Brain MRI, modality: ceT1
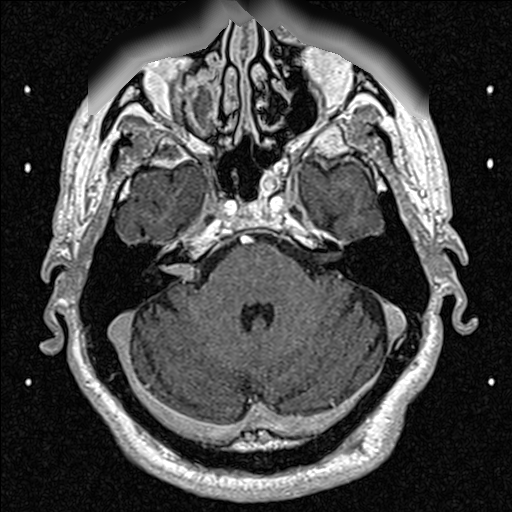